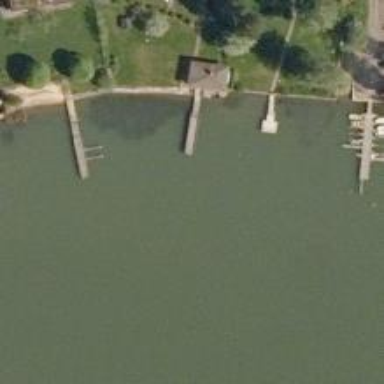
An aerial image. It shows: Man-made pier.